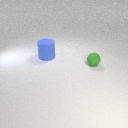
large blue rubber cylinder behind small green rubber sphere